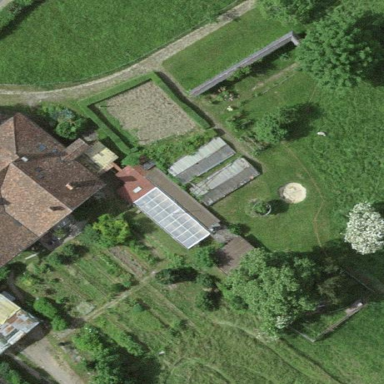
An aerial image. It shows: Garden that is leisure land.